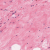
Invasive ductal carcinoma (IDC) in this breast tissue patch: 1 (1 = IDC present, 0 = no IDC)